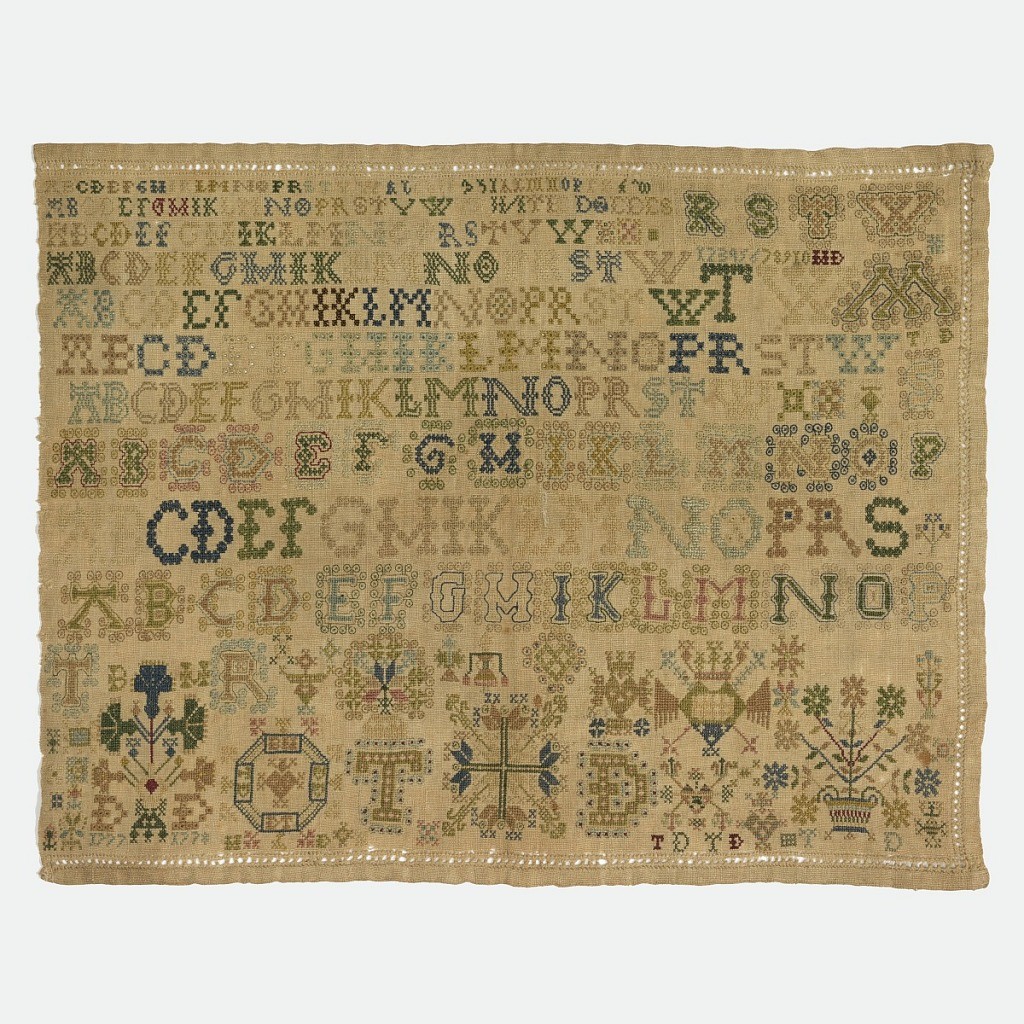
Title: Sampler
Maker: Trntie Doddes
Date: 1777–78
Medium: silk embroidery and linen overcasting on linen Technique: cross, back and eyelet and overcasting stitches on plain weave
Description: Ten alphabets, some very elaborate and detached motifs. Hemstitching on three sides.